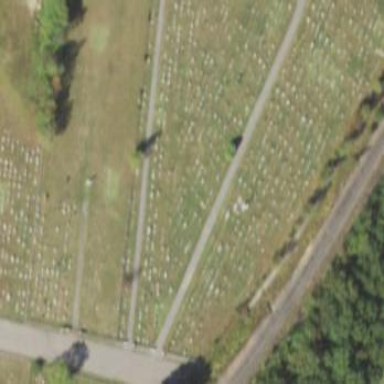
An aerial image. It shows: Cemetery.